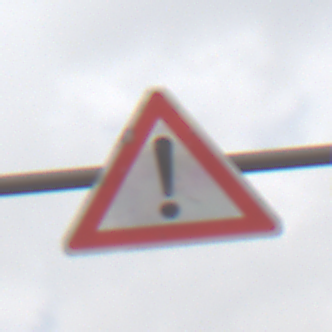
Verkehrszeichen: Gefahrenstelle
Umgebung: Outdoor, Nature
Tageszeit: MorningAfternoon
Wetter: Overcast
Licht: Natural
Jahreszeit: NotSpecified
Kontrast: LowContrast